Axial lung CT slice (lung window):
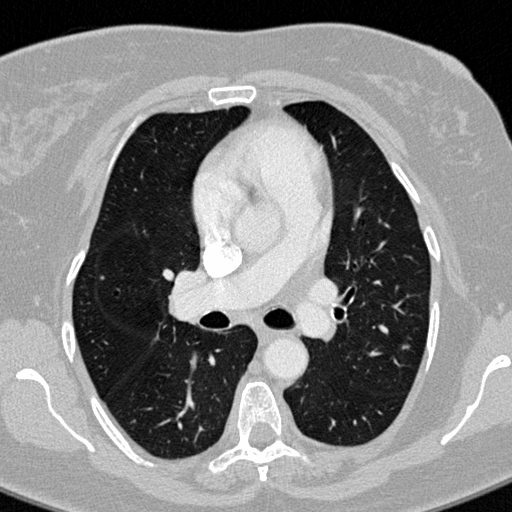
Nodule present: no